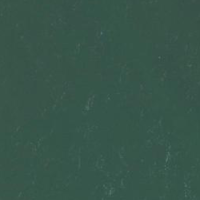
EUNIS habitat code: 15
Species observed at this site:
Anas platyrhynchos
Passer domesticus